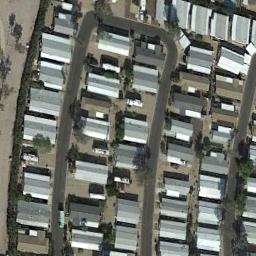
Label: mobile_home_park